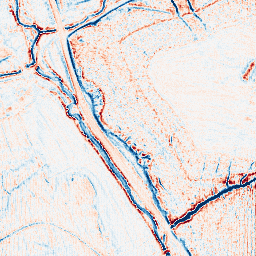
Category: edge_preserving
Decomposition family: anisotropic_diffusion
Decomposition parameters: iterations: 10
kappa: 30
gamma: 0.15
Upsampling method: fft_zeropad
Upsampling parameters: scale: 2
Upsampling scale: 2